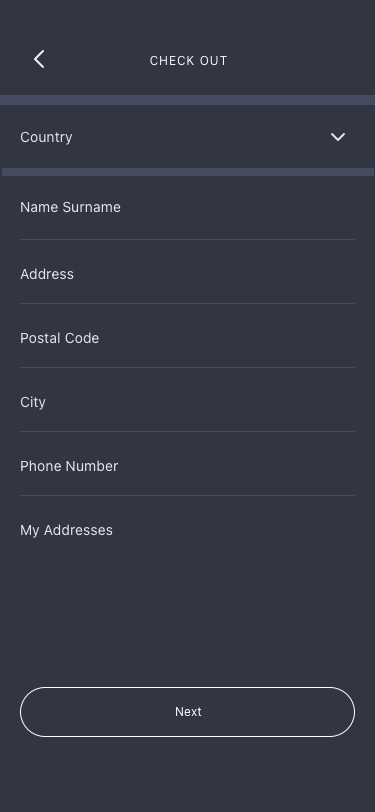
Text in this UI design:
My Addresses
Phone Number
City
Postal Code
Address
Name Surname
Country
CHECK OUT